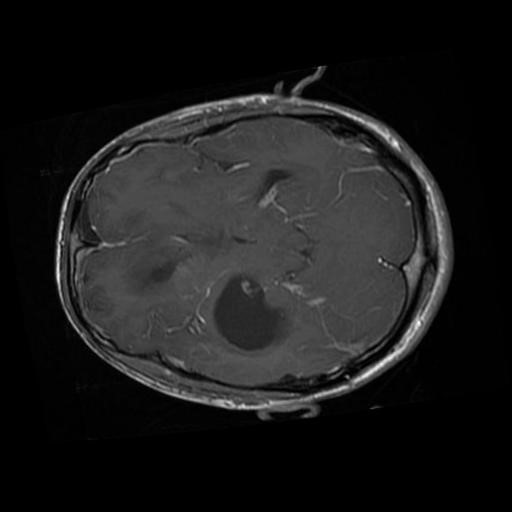
Label: brain_glioma